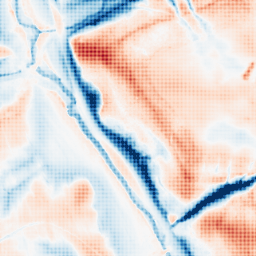
Category: trend_removal
Decomposition family: local_polynomial
Decomposition parameters: window_size: 51
degree: 3
Upsampling method: sinc_hamming
Upsampling parameters: scale: 4
kernel_size: 4
Upsampling scale: 4